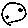
Label: moon